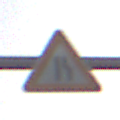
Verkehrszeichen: EinseitigVerengteFahrbahnRechts
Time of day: MorningAfternoon
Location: Outdoor (Nature)
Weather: PartlyCloudy
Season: NotSpecified
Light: Natural